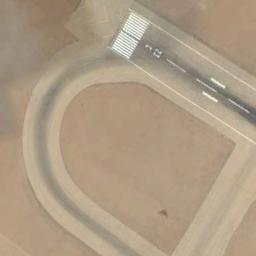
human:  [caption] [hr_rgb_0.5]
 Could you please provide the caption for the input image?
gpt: Next to the arc-shaped runway is yellow bare ground with white '25L' and short-line signs on the runway .

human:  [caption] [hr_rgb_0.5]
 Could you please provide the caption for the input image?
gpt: The runway goes through the open area and a threshold marking and two touchdown zone markings are on the runway .

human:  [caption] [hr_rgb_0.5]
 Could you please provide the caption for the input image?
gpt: The runway is on the bare land .

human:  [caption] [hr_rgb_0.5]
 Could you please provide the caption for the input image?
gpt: The runway is marked with white Numbers .

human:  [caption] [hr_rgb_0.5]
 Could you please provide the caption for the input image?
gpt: There are yellow empty land beside the runway .